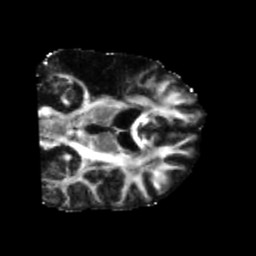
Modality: FA
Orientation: coronal
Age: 58
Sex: male
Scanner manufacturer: siemens
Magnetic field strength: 3 T
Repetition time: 5.47 s
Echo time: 0.0854 s